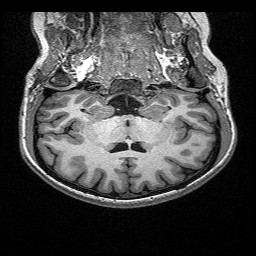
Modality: T1w
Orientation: sagittal
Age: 25
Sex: female
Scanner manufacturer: siemens
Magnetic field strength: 3 T
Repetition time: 2.4 s
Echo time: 0.03 s